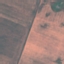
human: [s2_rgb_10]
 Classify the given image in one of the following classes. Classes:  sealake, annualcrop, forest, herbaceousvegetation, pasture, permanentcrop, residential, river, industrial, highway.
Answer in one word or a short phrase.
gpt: AnnualCrop